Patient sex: M
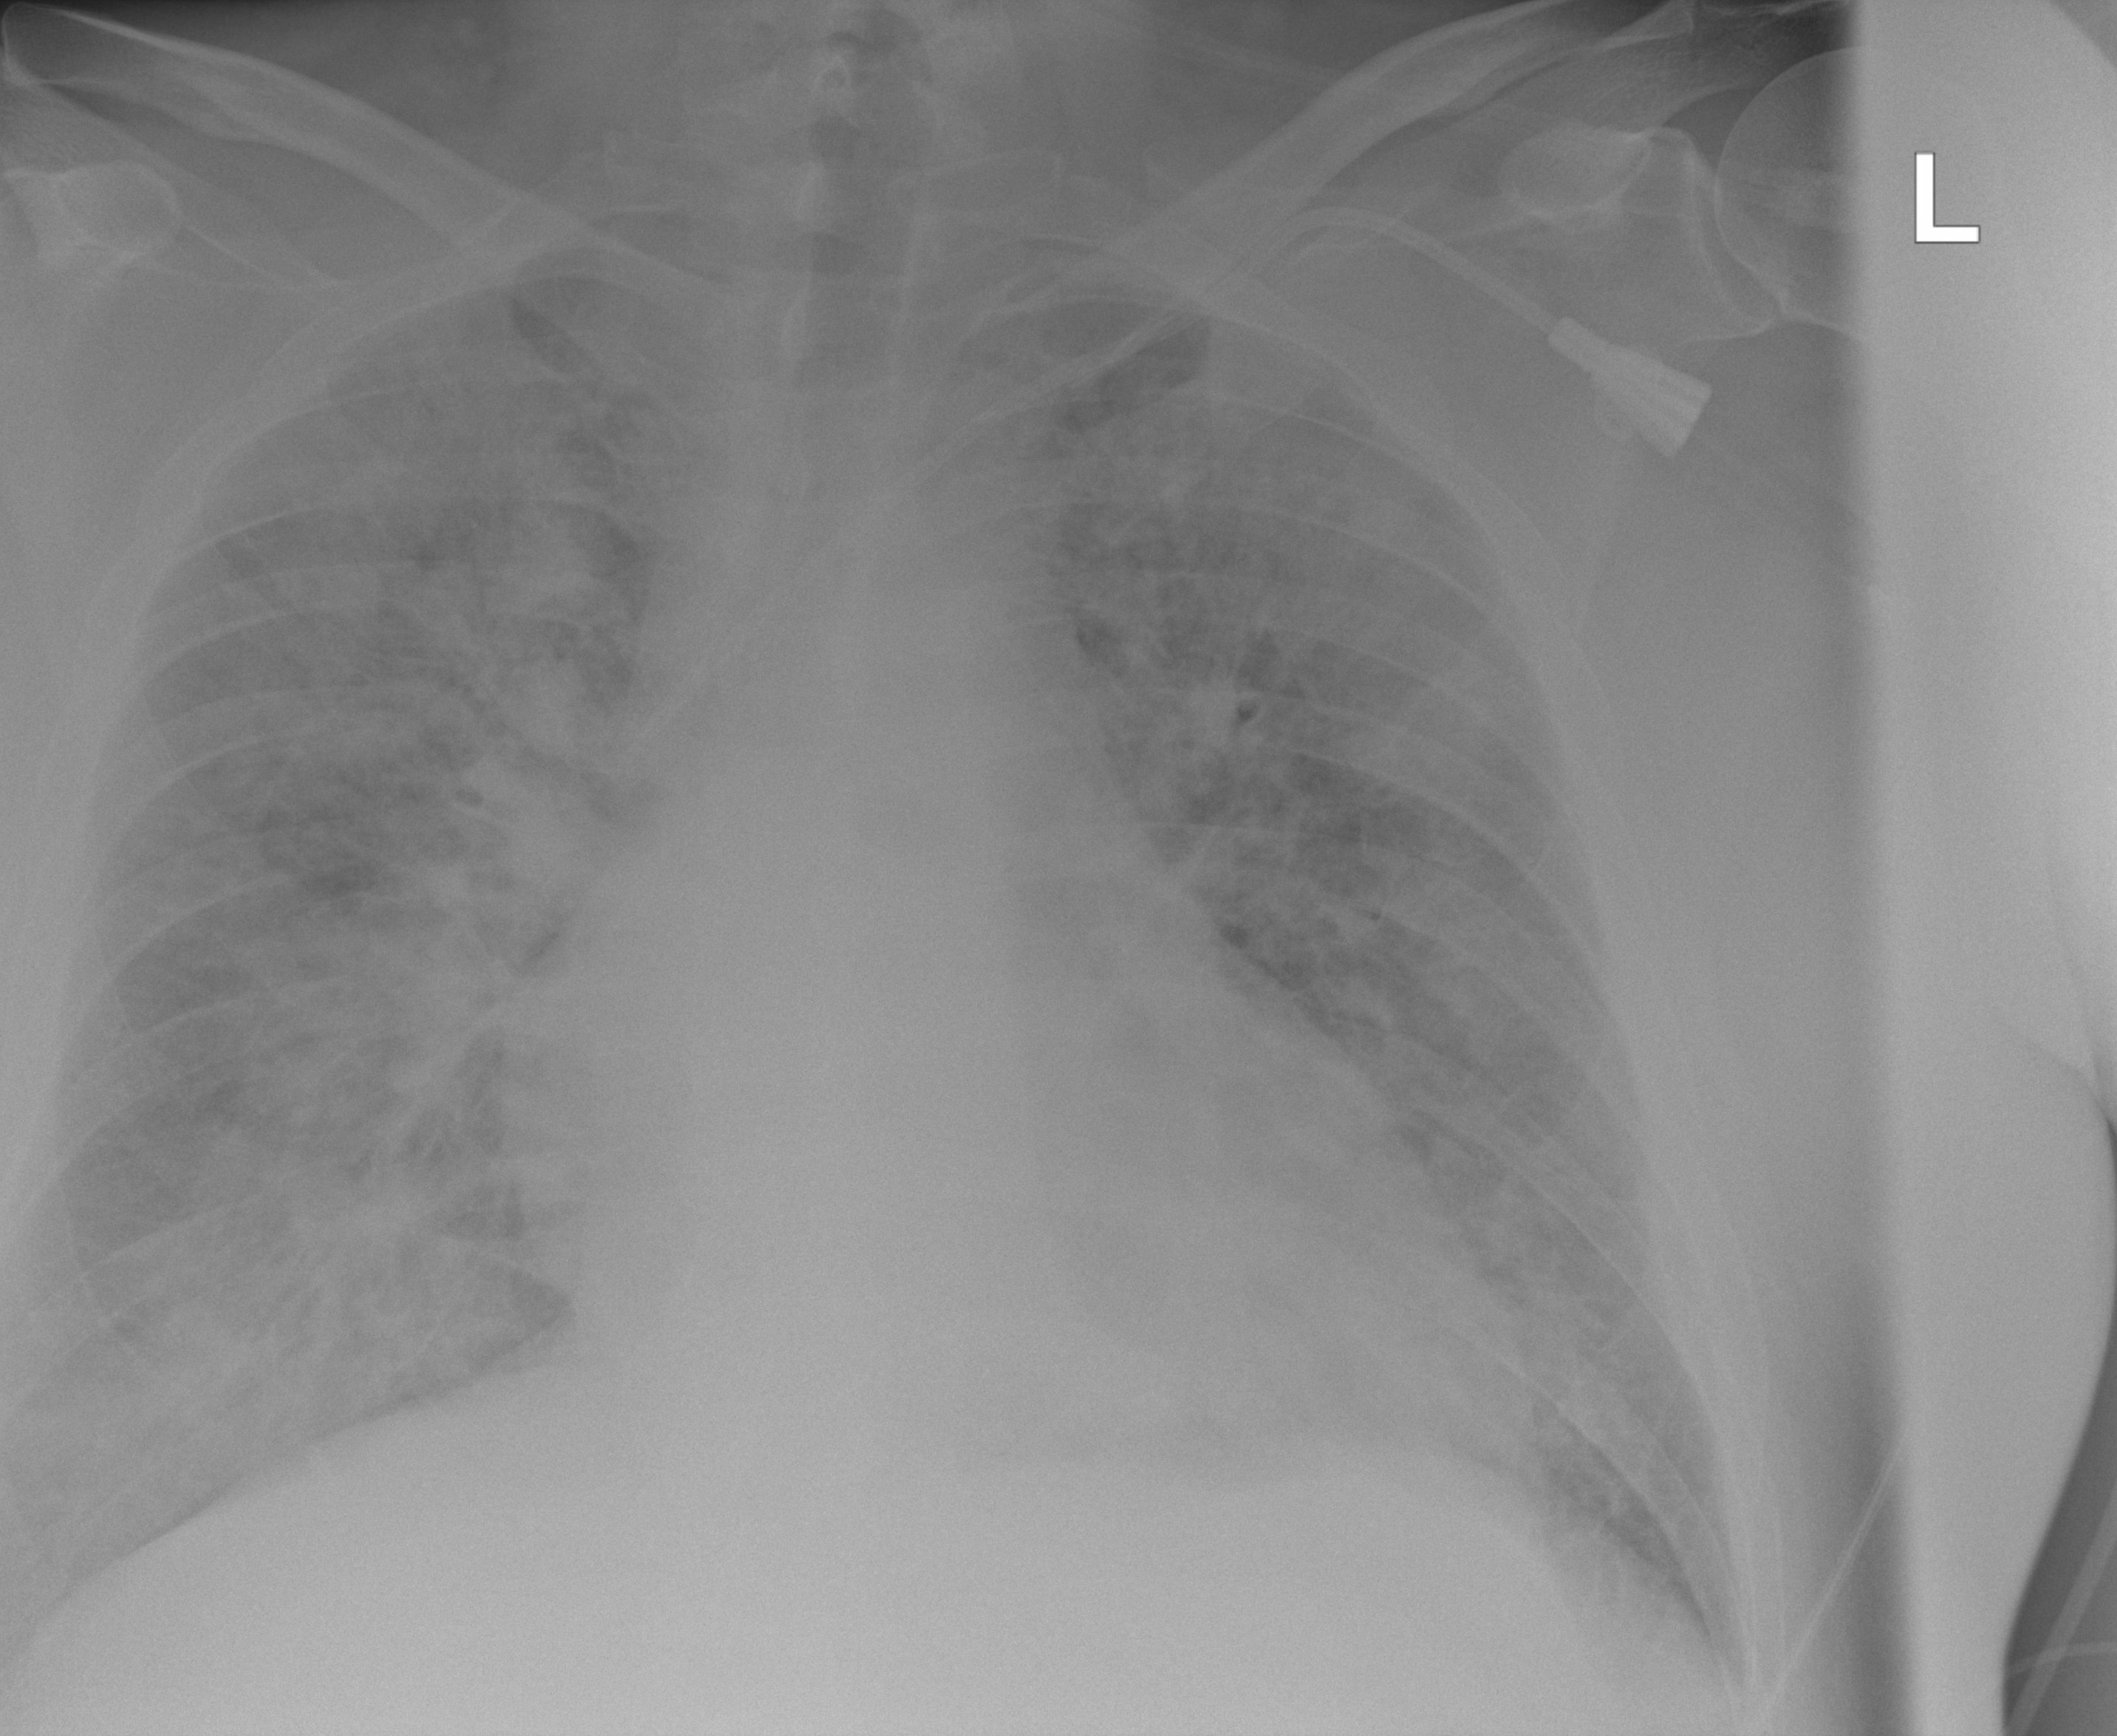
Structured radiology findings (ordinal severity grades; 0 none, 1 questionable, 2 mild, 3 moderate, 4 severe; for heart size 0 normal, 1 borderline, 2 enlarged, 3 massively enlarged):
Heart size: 2
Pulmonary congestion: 2
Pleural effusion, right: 0
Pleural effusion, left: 0
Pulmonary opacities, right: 3
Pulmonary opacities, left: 2
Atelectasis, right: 2
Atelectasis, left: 0